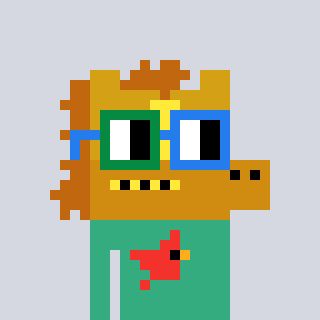
a pixel art character with square green and blue glasses, a yellow horse-shaped head and a teal-colored body on a cool background